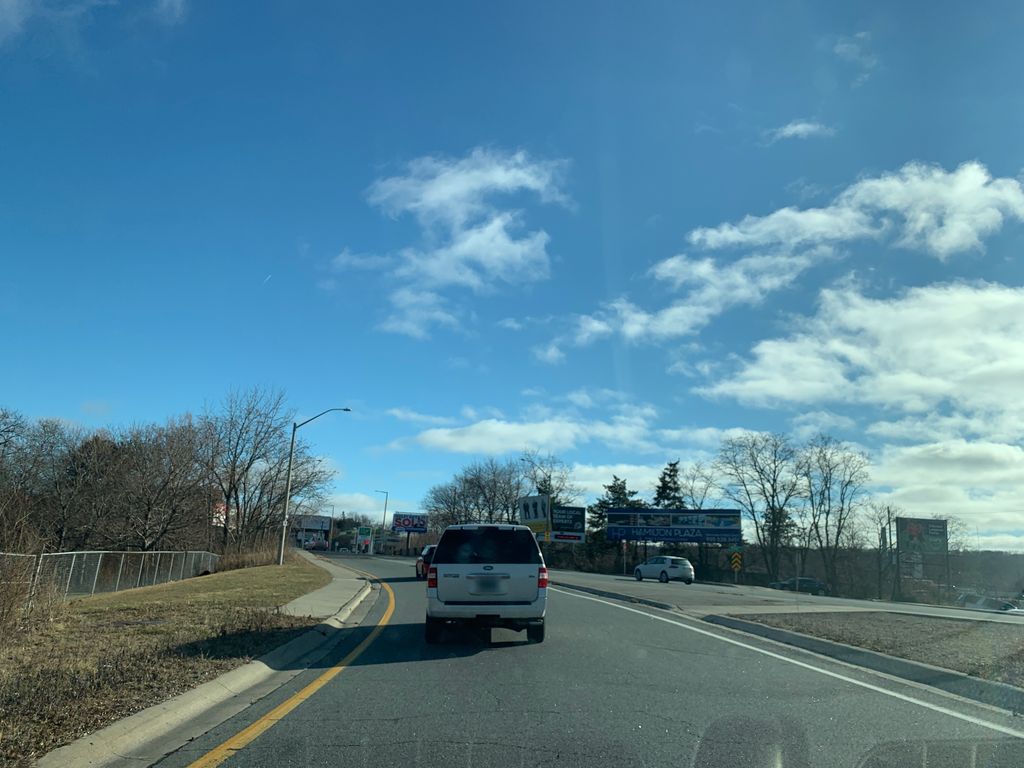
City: hamilton